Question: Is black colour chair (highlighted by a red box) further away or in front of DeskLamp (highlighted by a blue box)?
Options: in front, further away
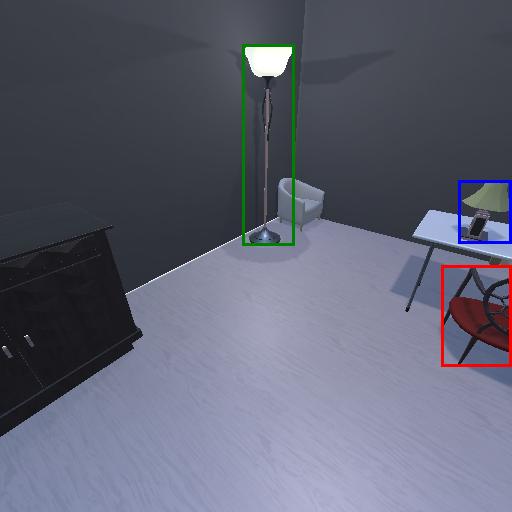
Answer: in front